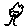
Label: tree